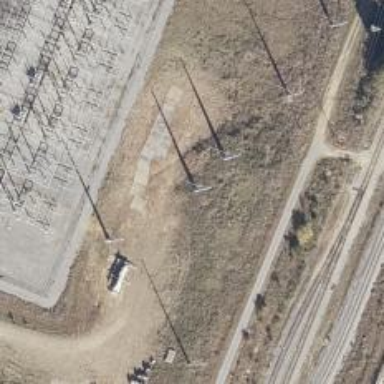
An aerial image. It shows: Power tower.